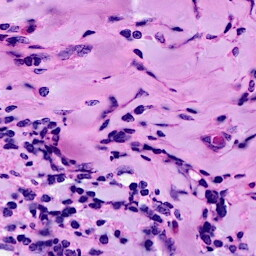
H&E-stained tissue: Breast